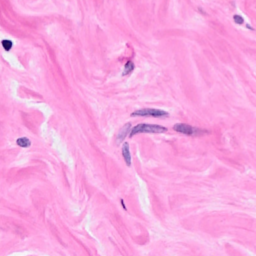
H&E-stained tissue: Breast